Question:
When checkBox selection is done two buttons will animated i just want to do like that,that grid comes in full view i tried rowspan and columspan but not working don't know how to work with it. comes in full view my animation with connection other side of window.
code =>
'''
<Window x:Class="Login.View.ControlPanel"
xmlns="http://schemas.microsoft.com/winfx/2006/xaml/presentation"
xmlns:x="http://schemas.microsoft.com/winfx/2006/xaml"
Title="ControlPanel" Height="300" Width="300">
<Grid>
<Grid.Triggers>
<EventTrigger RoutedEvent="CheckBox.Checked">
<BeginStoryboard>
<!--<Storyboard>
<DoubleAnimation Storyboard.TargetName="ControlsGrid"
Storyboard.TargetProperty="Margin"
To="0" Duration="0:0:0.3" />
</Storyboard>-->
<Storyboard>
<ThicknessAnimationUsingKeyFrames Storyboard.TargetProperty="(FrameworkElement.Margin)" Storyboard.TargetName="ControlsGrid">
<EasingThicknessKeyFrame KeyTime="0:0:0.3" Value="0">
<EasingThicknessKeyFrame.EasingFunction>
<CubicEase EasingMode="EaseInOut"/>
</EasingThicknessKeyFrame.EasingFunction>
</EasingThicknessKeyFrame>
</ThicknessAnimationUsingKeyFrames>
</Storyboard>
</BeginStoryboard>
</EventTrigger>
<EventTrigger RoutedEvent="CheckBox.Unchecked">
<BeginStoryboard>
<!--<Storyboard>
<DoubleAnimation Storyboard.TargetName="ControlsGrid"
Storyboard.TargetProperty="Height"
To="0" Duration="0:0:0.3" />
</Storyboard>-->
<Storyboard>
<ThicknessAnimationUsingKeyFrames Storyboard.TargetProperty="(FrameworkElement.Margin)" Storyboard.TargetName="ControlsGrid">
<EasingThicknessKeyFrame KeyTime="0:0:0.3" Value="0 0 0 -66">
<EasingThicknessKeyFrame.EasingFunction>
<CubicEase EasingMode="EaseInOut"/>
</EasingThicknessKeyFrame.EasingFunction>
</EasingThicknessKeyFrame>
</ThicknessAnimationUsingKeyFrames>
</Storyboard>
</BeginStoryboard>
</EventTrigger>
</Grid.Triggers>
<Grid.RowDefinitions>
<RowDefinition Height="Auto"/>
<RowDefinition Height="Auto"/>
<RowDefinition Height="Auto"/>
<RowDefinition Height="Auto"/>
<RowDefinition Height="Auto"/>
<RowDefinition Height="Auto"/>
<RowDefinition Height="Auto"/>
<RowDefinition Height="*"/>
</Grid.RowDefinitions>
<Grid.ColumnDefinitions>
<ColumnDefinition Width="Auto"/>
<ColumnDefinition Width="Auto"/>
<ColumnDefinition Width="Auto"/>
</Grid.ColumnDefinitions>
<TextBlock Text="SilverLight" Margin="10"/>
<TextBlock Text=".Net Framework" Margin="10" Grid.Row="1"/>
<TextBlock Text=" Printer Drivers" Margin="10" Grid.Row="2"/>
<TextBlock Text="Email Listner" Margin="10" Grid.Row="3"/>
<TextBlock Text="Scanner Component" Margin="10" Grid.Row="4"/>
<TextBlock Text="Scanner Driver Version 1.0.0" Margin="10" Grid.Row="5"/>
<CheckBox x:Name="cbSilverlight" Grid.Column="1" Margin="10"/>
<CheckBox x:Name="cbNetframework" Grid.Column="1" Grid.Row="1" Margin="10"/>
<CheckBox x:Name="cbAlisprinter" Grid.Column="1" Grid.Row="2" Margin="10"/>
<CheckBox x:Name="cbEmaillistner" Grid.Column="1" Grid.Row="3" Margin="10"/>
<CheckBox x:Name="cbScanner" Grid.Column="1" Grid.Row="4" Margin="10"/>
<CheckBox x:Name="cbScannerDriver" Grid.Column="1" Grid.Row="5" Margin="10"/>
<Grid Grid.Row="7" Name="ControlsGrid" Height="66" VerticalAlignment="Bottom" Background="Black" Margin="0 0 0 -66">
<WrapPanel HorizontalAlignment="Right">
<Button Height="30" Width="70" Margin="10" Foreground="White" Background="Green">Cancel</Button>
<Button Height="30" Width="70" Margin="10" Foreground="White" Background="Green">Proceed</Button>
</WrapPanel>
</Grid>
</Grid>
</Window>
'''
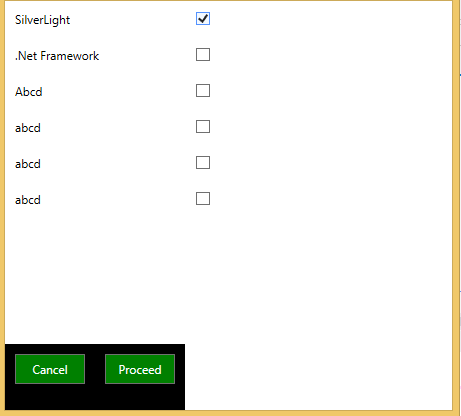
Answer: I have modified your code to fix the issue.
'''
<Window x:Class="Login.View.ControlPanel"
xmlns="http://schemas.microsoft.com/winfx/2006/xaml/presentation"
xmlns:x="http://schemas.microsoft.com/winfx/2006/xaml"
Title="ControlPanel" Height="400" Width="500">
<Grid>
<Grid.RowDefinitions>
<RowDefinition Height="Auto"/>
<RowDefinition Height="*"/>
</Grid.RowDefinitions>
<Grid>
<Grid.Triggers>
<EventTrigger RoutedEvent="CheckBox.Checked">
<BeginStoryboard>
<!--<Storyboard>
<DoubleAnimation Storyboard.TargetName="ControlsGrid"
Storyboard.TargetProperty="Margin"
To="0" Duration="0:0:0.3" />
</Storyboard>-->
<Storyboard>
<ThicknessAnimationUsingKeyFrames Storyboard.TargetProperty="(FrameworkElement.Margin)" Storyboard.TargetName="ControlsGrid">
<EasingThicknessKeyFrame KeyTime="0:0:0.3" Value="0">
<EasingThicknessKeyFrame.EasingFunction>
<CubicEase EasingMode="EaseInOut"/>
</EasingThicknessKeyFrame.EasingFunction>
</EasingThicknessKeyFrame>
</ThicknessAnimationUsingKeyFrames>
</Storyboard>
</BeginStoryboard>
</EventTrigger>
<EventTrigger RoutedEvent="CheckBox.Unchecked">
<BeginStoryboard>
<!--<Storyboard>
<DoubleAnimation Storyboard.TargetName="ControlsGrid"
Storyboard.TargetProperty="Height"
To="0" Duration="0:0:0.3" />
</Storyboard>-->
<Storyboard>
<ThicknessAnimationUsingKeyFrames Storyboard.TargetProperty="(FrameworkElement.Margin)" Storyboard.TargetName="ControlsGrid">
<EasingThicknessKeyFrame KeyTime="0:0:0.3" Value="0 0 0 -66">
<EasingThicknessKeyFrame.EasingFunction>
<CubicEase EasingMode="EaseInOut"/>
</EasingThicknessKeyFrame.EasingFunction>
</EasingThicknessKeyFrame>
</ThicknessAnimationUsingKeyFrames>
</Storyboard>
</BeginStoryboard>
</EventTrigger>
</Grid.Triggers>
<Grid.RowDefinitions>
<RowDefinition Height="Auto"/>
<RowDefinition Height="Auto"/>
<RowDefinition Height="Auto"/>
<RowDefinition Height="Auto"/>
<RowDefinition Height="Auto"/>
<RowDefinition Height="Auto"/>
<RowDefinition Height="Auto"/>
</Grid.RowDefinitions>
<Grid.ColumnDefinitions>
<ColumnDefinition Width="Auto"/>
<ColumnDefinition Width="Auto"/>
<ColumnDefinition Width="Auto"/>
</Grid.ColumnDefinitions>
<TextBlock Text="SilverLight" Margin="10"/>
<TextBlock Text=".Net Framework" Margin="10" Grid.Row="1"/>
<TextBlock Text="ALIS Printer Drivers" Margin="10" Grid.Row="2"/>
<TextBlock Text="ALIS Email Listner" Margin="10" Grid.Row="3"/>
<TextBlock Text="ALIS Scanner Component" Margin="10" Grid.Row="4"/>
<TextBlock Text="ALIS Scanner Driver Version 1.0.0" Margin="10" Grid.Row="5"/>
<CheckBox x:Name="cbSilverlight" Grid.Column="1" Margin="10"/>
<CheckBox x:Name="cbNetframework" Grid.Column="1" Grid.Row="1" Margin="10"/>
<CheckBox x:Name="cbAlisprinter" Grid.Column="1" Grid.Row="2" Margin="10"/>
<CheckBox x:Name="cbEmaillistner" Grid.Column="1" Grid.Row="3" Margin="10"/>
<CheckBox x:Name="cbScanner" Grid.Column="1" Grid.Row="4" Margin="10"/>
<CheckBox x:Name="cbScannerDriver" Grid.Column="1" Grid.Row="5" Margin="10"/>
</Grid>
<Grid Grid.Row="1">
<Grid.ColumnDefinitions>
<ColumnDefinition Width="*"/>
</Grid.ColumnDefinitions>
<DockPanel Name="ControlsGrid" Height="66" Background="Black" VerticalAlignment="Bottom" Margin="0,0,0,-66">
<Button DockPanel.Dock= "Right" Height="30" Width="70" Margin="10,5" Foreground="White" Background="Green" HorizontalAlignment="Right">Cancel</Button>
<Button DockPanel.Dock="Right" Height="30" Width="70" Margin="10,5" Foreground="White" Background="Green" HorizontalAlignment="Right">Proceed</Button>
</DockPanel>
</Grid>
</Grid>
</Window>
'''